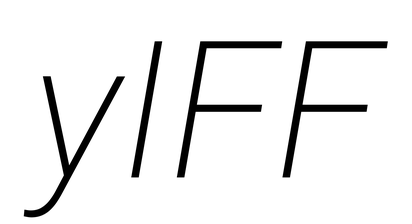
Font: Roboto-Italic_ExtraLight_Italic